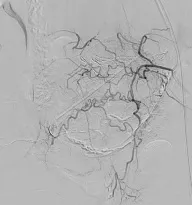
Angiography reveals the uterus being perfused by a branch vessel stemming from the left internal iliac artery. C) Selective angiography of the lateral sacral artery additionally confirms the presence of blood flow to the uterus.
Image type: radiology (x_ray)